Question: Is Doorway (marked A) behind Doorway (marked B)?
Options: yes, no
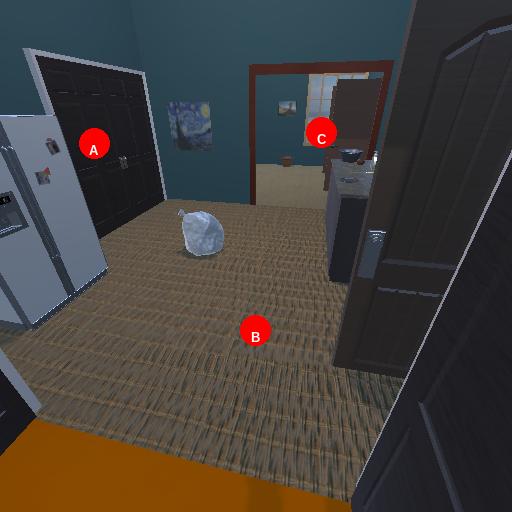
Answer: yes